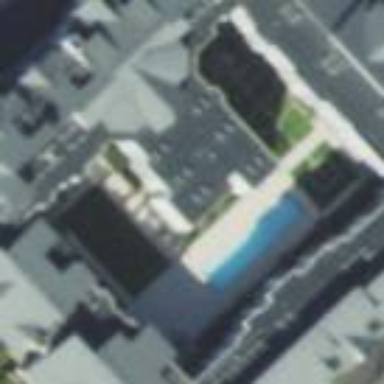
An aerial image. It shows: Courtyard that is man-made.